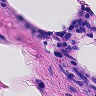
Metastatic tissue present: no